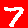
Digit: 7